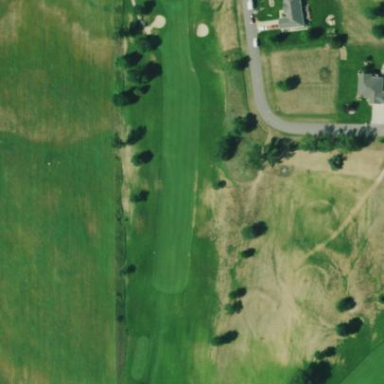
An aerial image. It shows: Rough grassy area used for golf.